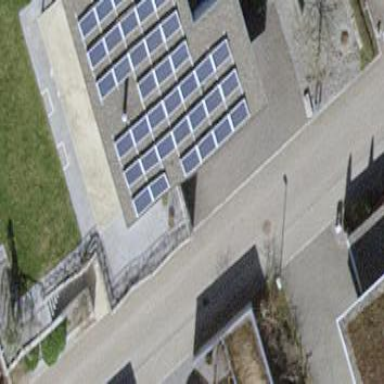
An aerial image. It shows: Solar power generator with photovoltaic panels.